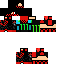
A male skeleton skin with dark skin, wearing brown helmet dressed in a red armor chest and red pants, featuring a closed mouth.